Interaction volume radius: 5 \u00c5
Interaction volume height: 10 \u00c5
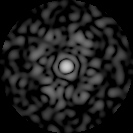
Disorder parameter: 0.8301